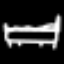
Label: bed